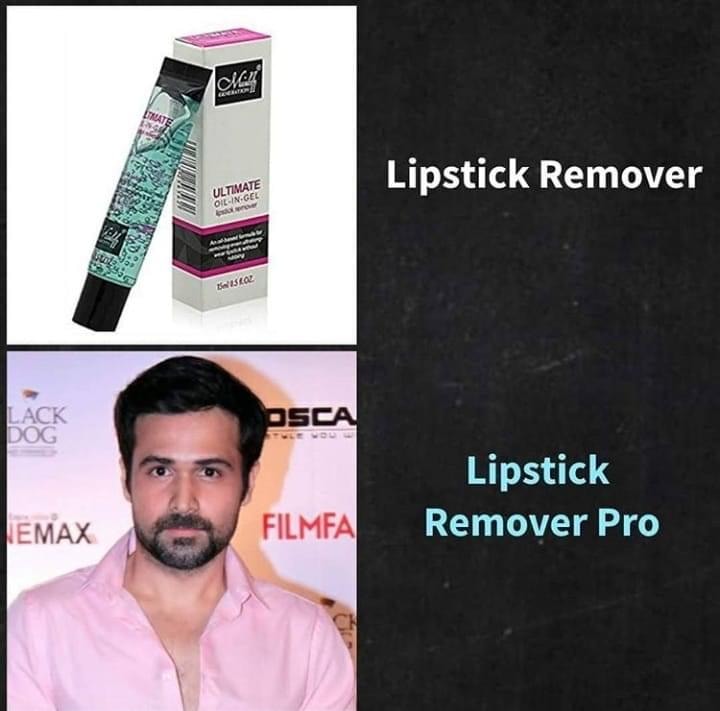
Caption: Lipstick Remover    Lipstick Remover Pro
Label: hate